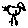
Label: bird